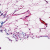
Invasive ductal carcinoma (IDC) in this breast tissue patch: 0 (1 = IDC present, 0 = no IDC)